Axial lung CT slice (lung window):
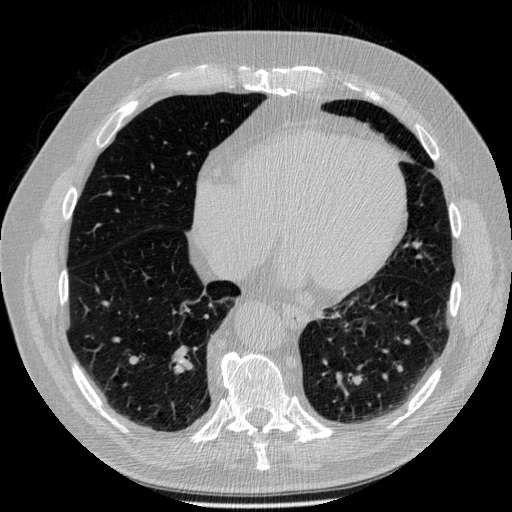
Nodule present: no